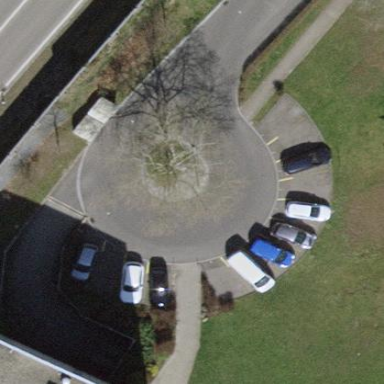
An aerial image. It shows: Roundabout on service road.